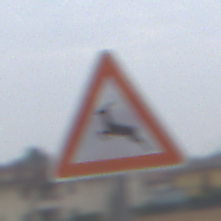
Verkehrszeichen: WildwechselRechts
Umgebung: Outdoor, Suburban
Tageszeit: Midday
Wetter: Overcast
Licht: Natural
Jahreszeit: NotSpecified
Kontrast: LowContrast